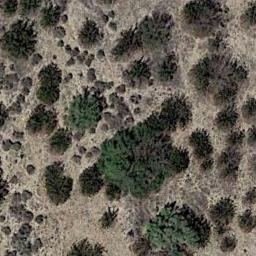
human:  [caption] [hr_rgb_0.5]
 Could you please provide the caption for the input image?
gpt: There are some different kinds of bushes make up the chaparral on the desert .

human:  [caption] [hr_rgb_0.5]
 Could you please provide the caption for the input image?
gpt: Some chaparrals of different kinds and sizes grow in the desert .

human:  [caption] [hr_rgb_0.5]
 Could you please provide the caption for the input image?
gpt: In this jungle, Only the little vegetation can be seen .

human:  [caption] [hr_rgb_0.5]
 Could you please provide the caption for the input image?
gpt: Chaparral is evenly distributed on the sand .

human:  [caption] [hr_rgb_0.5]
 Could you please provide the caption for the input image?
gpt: The plants in the chaparral vary in size .